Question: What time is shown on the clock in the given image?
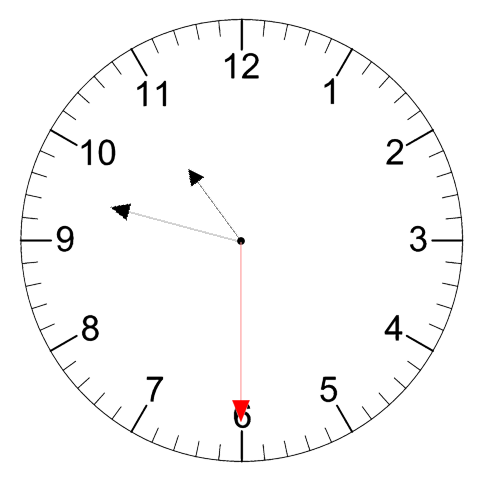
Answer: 10:47:30